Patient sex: M
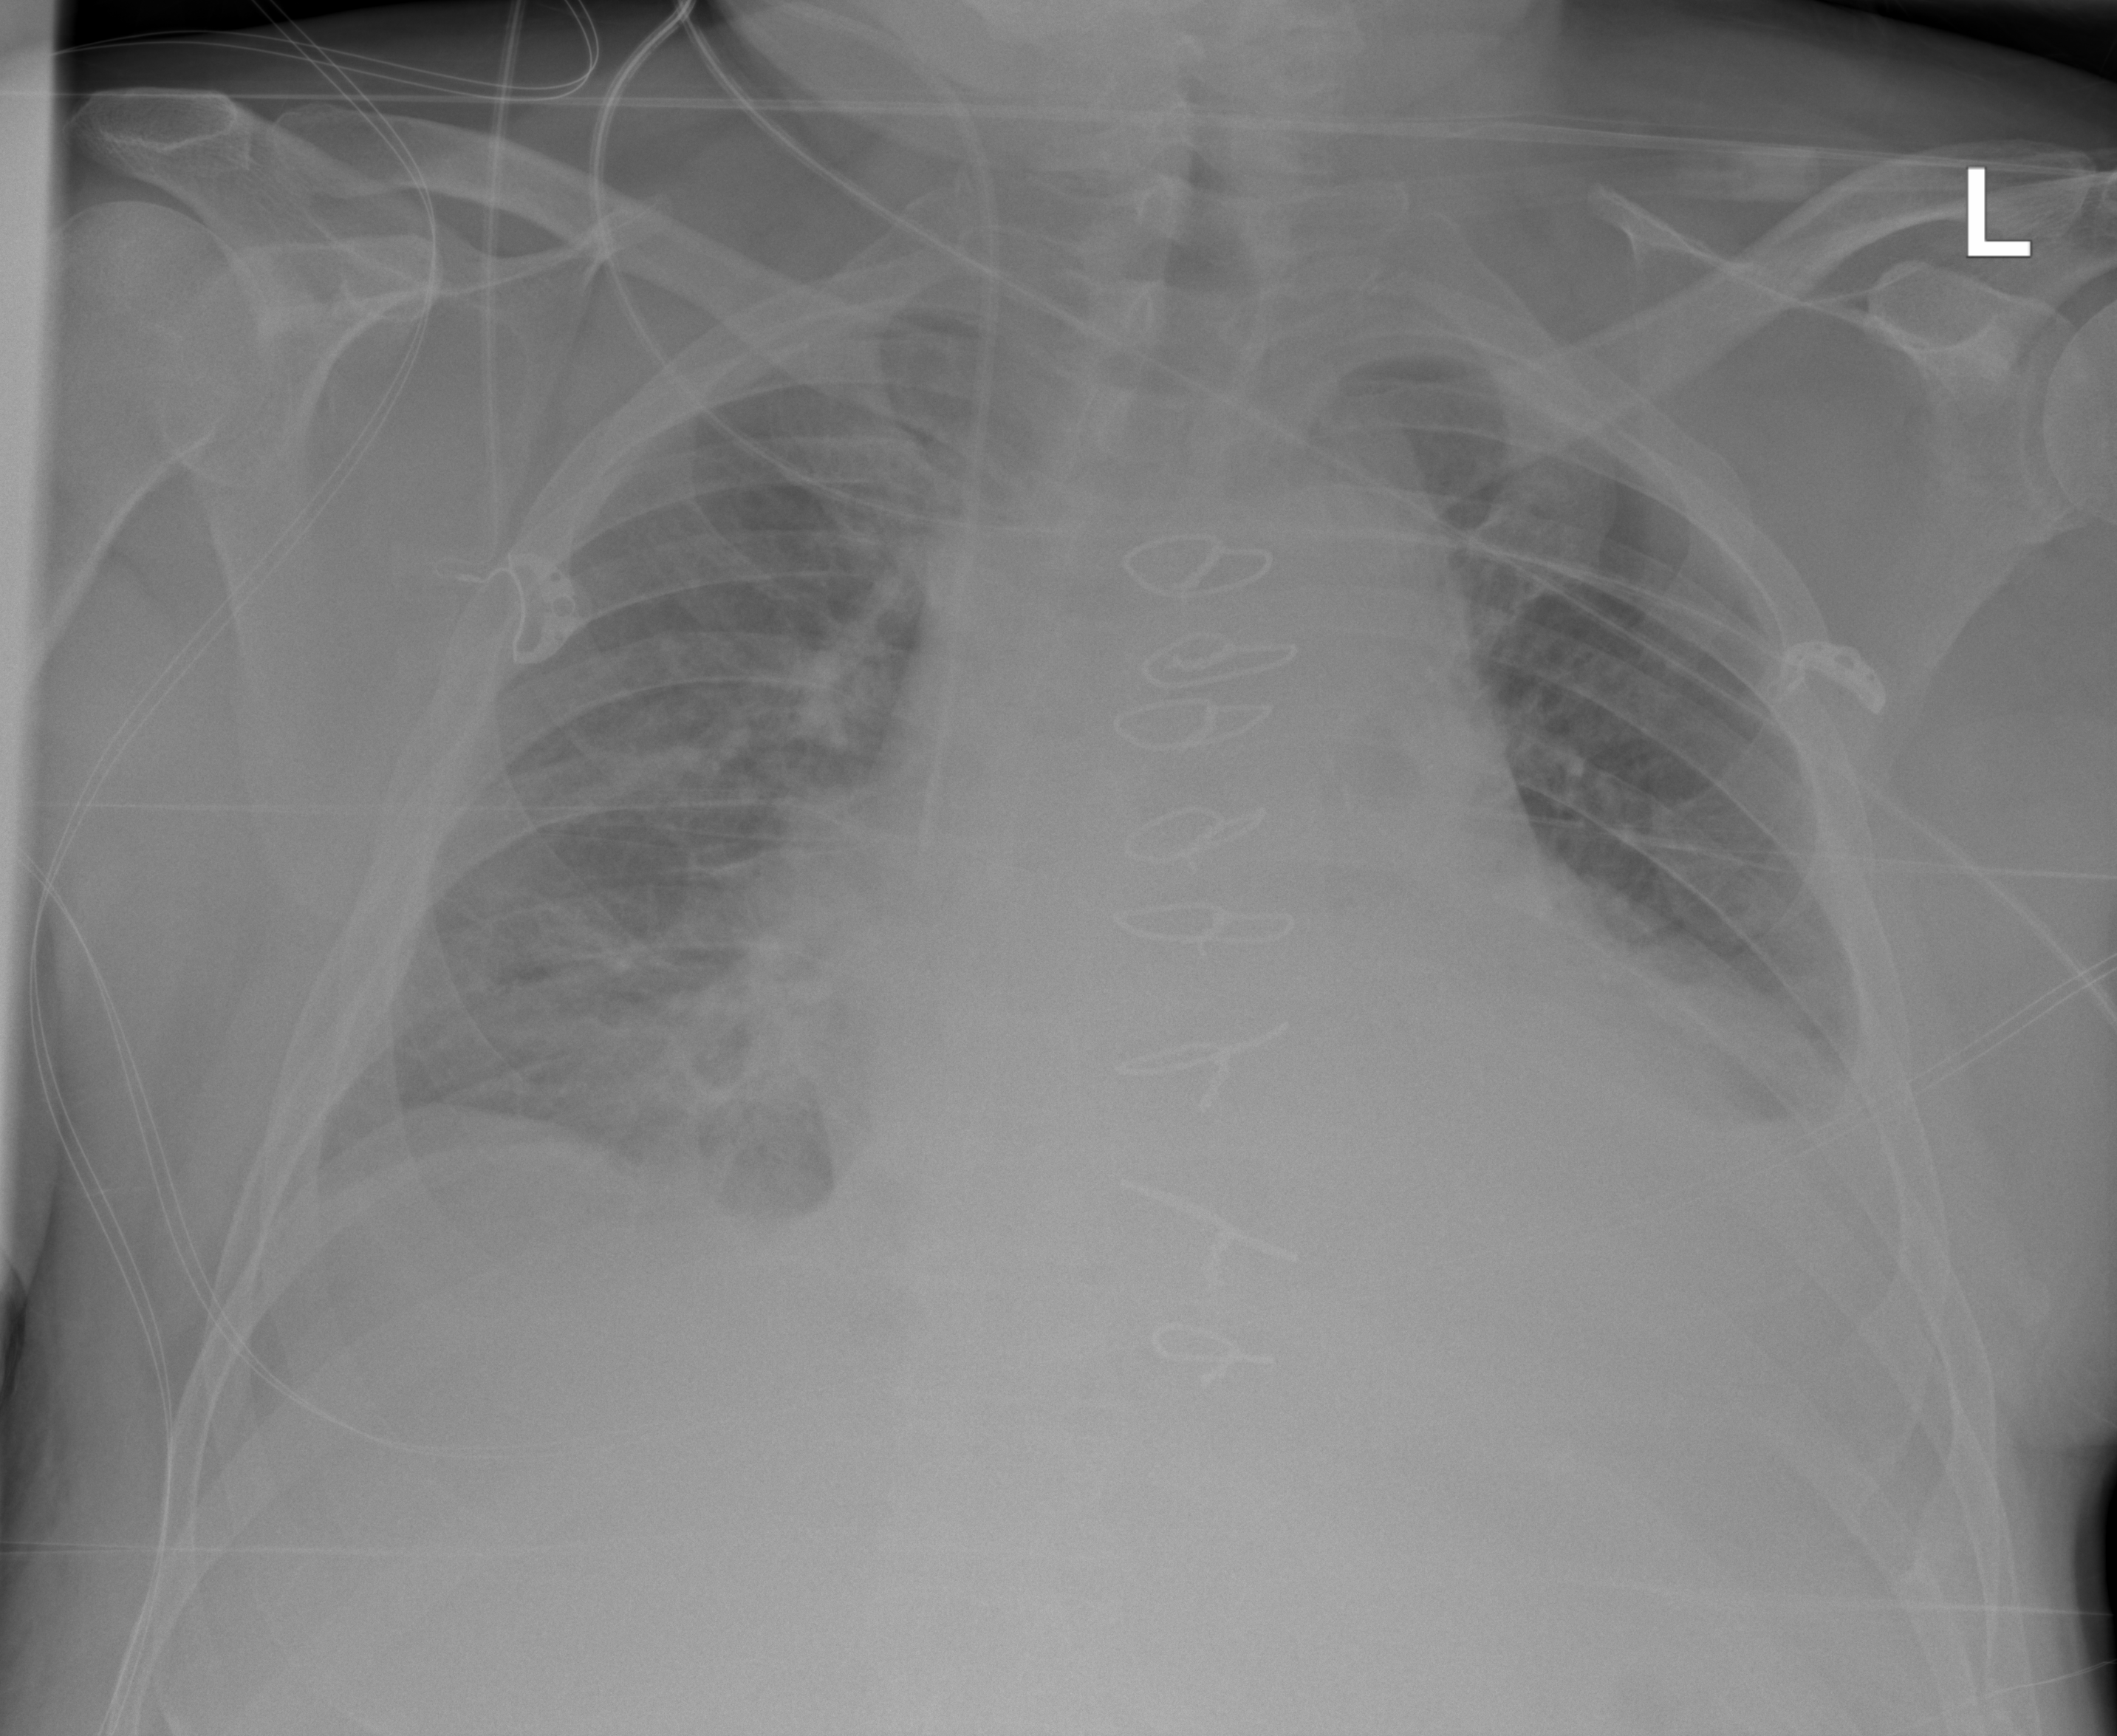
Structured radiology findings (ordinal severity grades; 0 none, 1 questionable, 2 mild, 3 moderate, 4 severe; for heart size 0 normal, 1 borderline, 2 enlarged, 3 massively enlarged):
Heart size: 2
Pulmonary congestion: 3
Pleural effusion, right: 1
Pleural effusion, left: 2
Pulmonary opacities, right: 0
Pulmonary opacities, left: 0
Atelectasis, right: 2
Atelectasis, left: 2